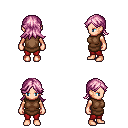
a pixel art fantasy rpg character, female body template, human, light skin, brown tunic, red pants, pink loose hair, four views (front, back, left, right), 2x2 character sprite sheet, small pixel art, hard edges, no anti-aliasing